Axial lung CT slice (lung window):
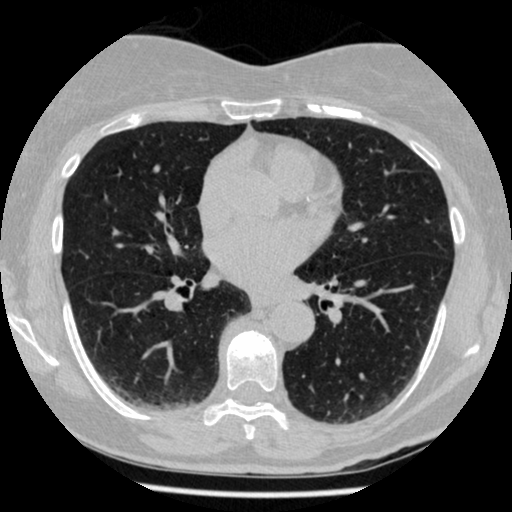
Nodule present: no